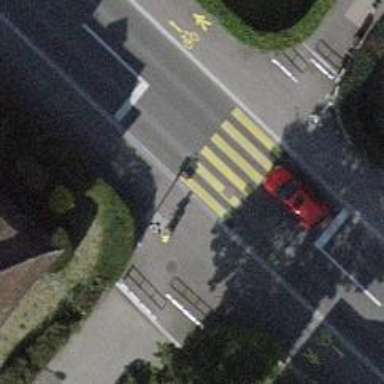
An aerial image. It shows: Crossing with traffic signals.